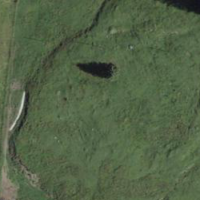
EUNIS habitat code: 25
Species observed at this site:
Arctia caja
Scotopteryx chenopodiata
Phalangium opilio